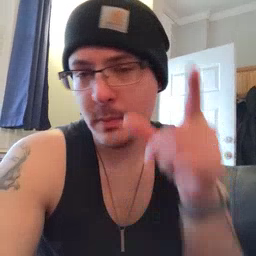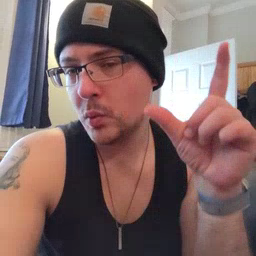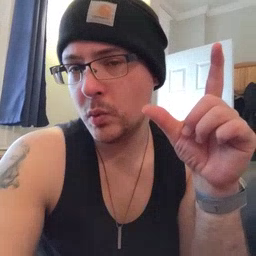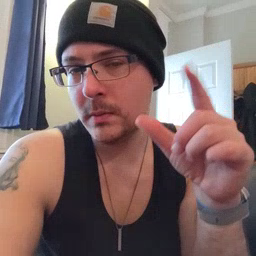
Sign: moon